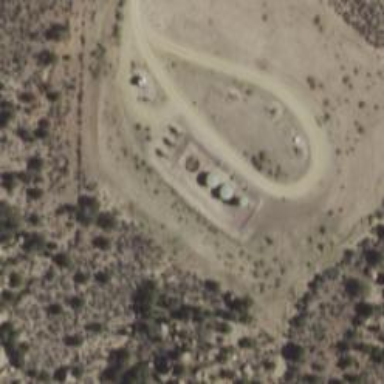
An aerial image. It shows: Storage tank that is man-made.